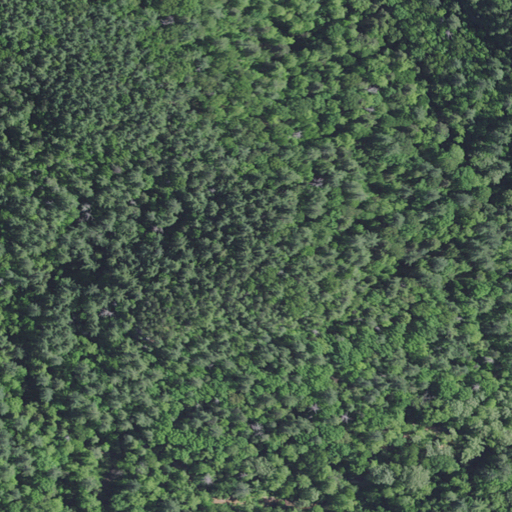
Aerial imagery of ridge(s) in Kentucky named Campbell Ridge containing mixed forest and evergreen forest